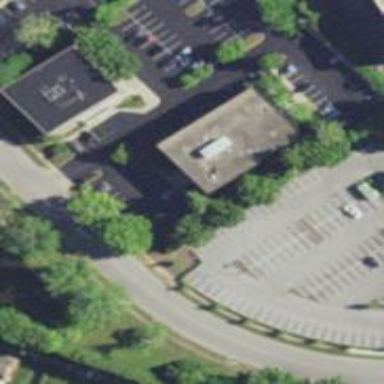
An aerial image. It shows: Healthcare clinic.